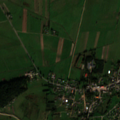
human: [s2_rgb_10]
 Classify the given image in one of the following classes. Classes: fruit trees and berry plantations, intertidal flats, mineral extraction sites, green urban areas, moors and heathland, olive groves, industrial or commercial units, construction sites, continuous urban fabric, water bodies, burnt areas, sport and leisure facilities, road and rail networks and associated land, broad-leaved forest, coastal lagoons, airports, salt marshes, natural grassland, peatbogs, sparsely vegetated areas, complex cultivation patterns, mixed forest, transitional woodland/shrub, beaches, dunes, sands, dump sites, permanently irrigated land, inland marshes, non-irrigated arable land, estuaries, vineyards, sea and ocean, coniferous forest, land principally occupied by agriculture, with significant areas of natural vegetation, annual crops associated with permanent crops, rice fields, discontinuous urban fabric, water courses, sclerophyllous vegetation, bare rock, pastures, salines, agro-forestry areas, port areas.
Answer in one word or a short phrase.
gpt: discontinuous urban fabric, non-irrigated arable land, pastures, complex cultivation patterns, land principally occupied by agriculture, with significant areas of natural vegetation